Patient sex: M
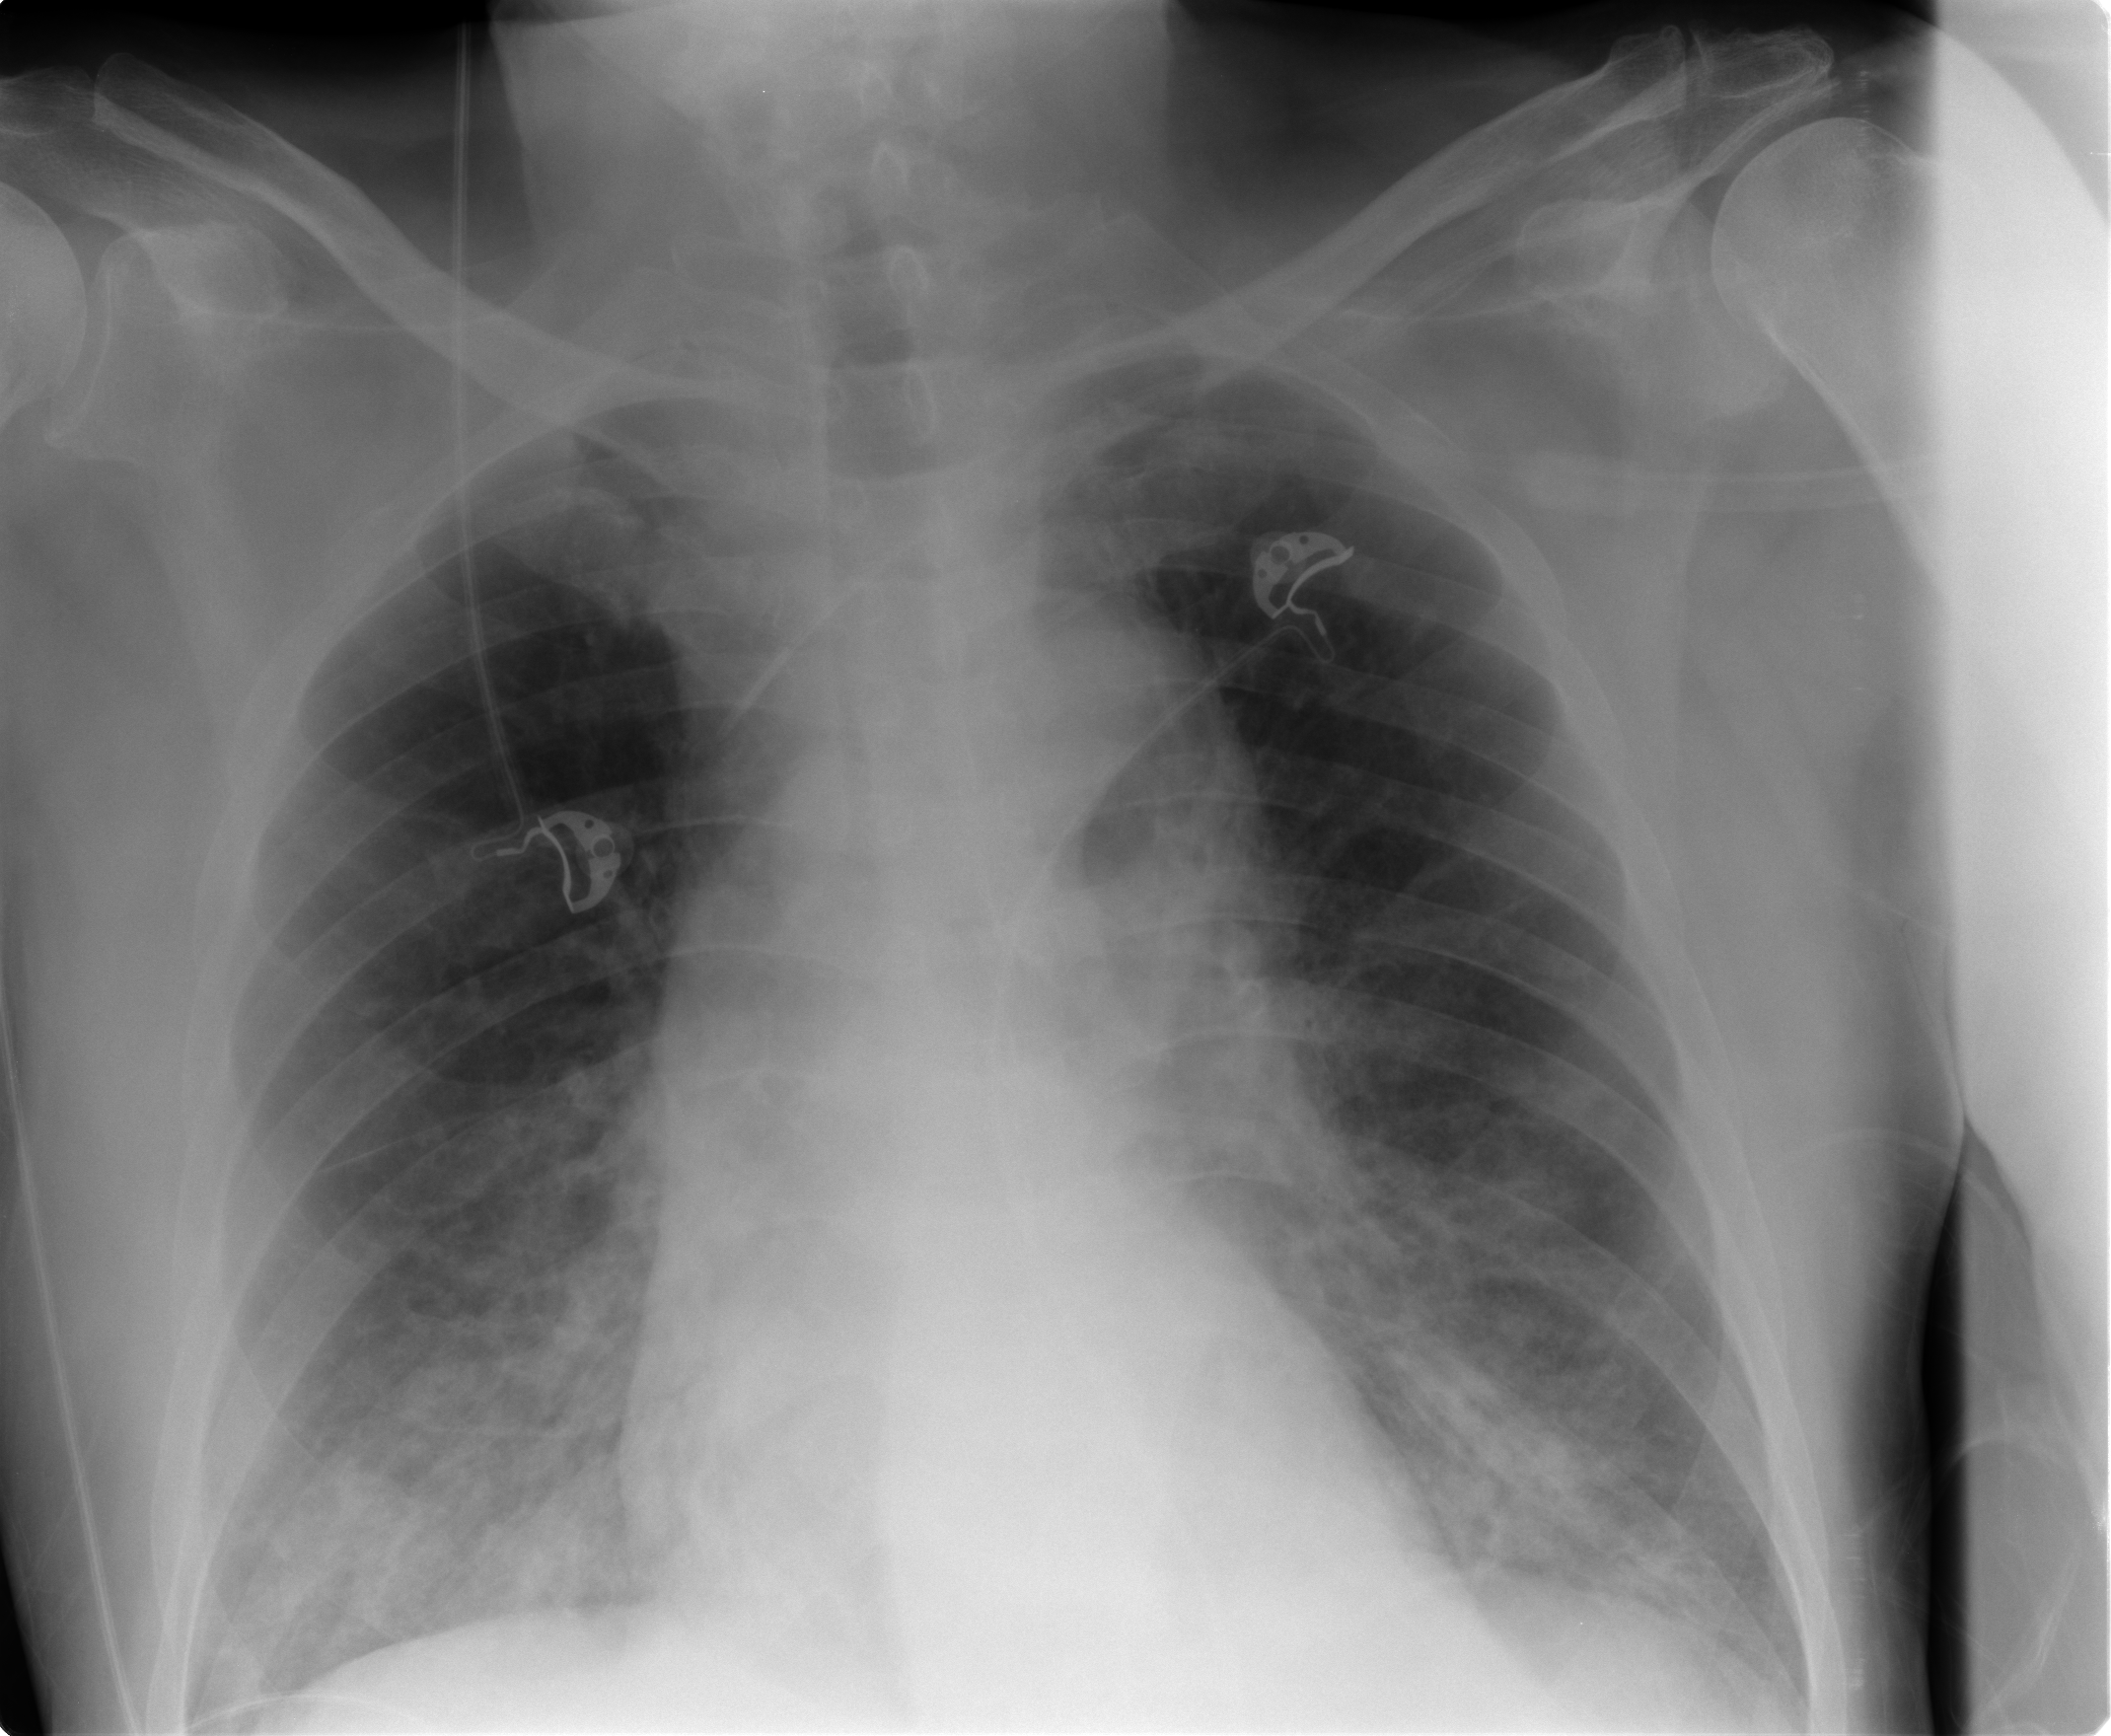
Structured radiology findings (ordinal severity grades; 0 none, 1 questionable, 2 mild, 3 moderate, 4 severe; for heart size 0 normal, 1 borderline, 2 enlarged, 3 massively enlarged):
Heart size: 0
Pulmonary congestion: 0
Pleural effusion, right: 0
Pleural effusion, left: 0
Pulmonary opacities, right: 3
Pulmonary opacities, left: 3
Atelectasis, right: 2
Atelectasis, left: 2